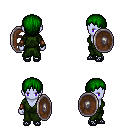
a pixel art fantasy rpg character, female body template, dark elf, purple skin, green robe, teal pants, green plain hairstyle, cloth bracers, ghillies, shield, four views (front, back, left, right), 2x2 character sprite sheet, small pixel art, hard edges, no anti-aliasing